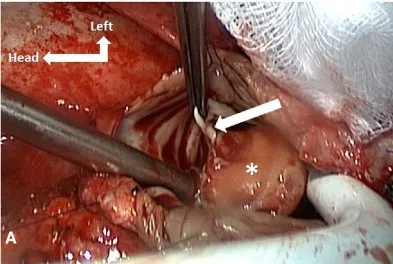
(A) Intraoperative findings of the right atrial mass attached to the Eustachian valve (arrow).
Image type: medical_photograph (other_medical_photograph)